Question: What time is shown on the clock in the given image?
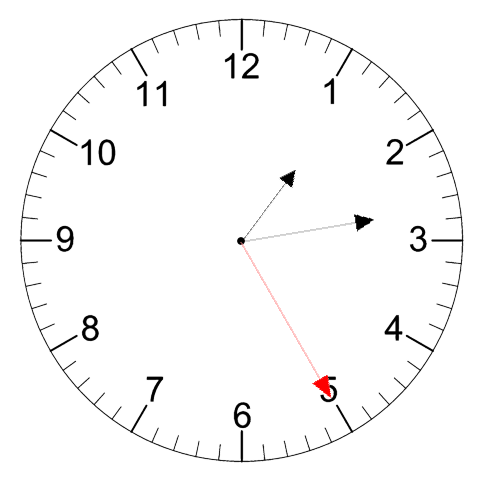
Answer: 01:13:25